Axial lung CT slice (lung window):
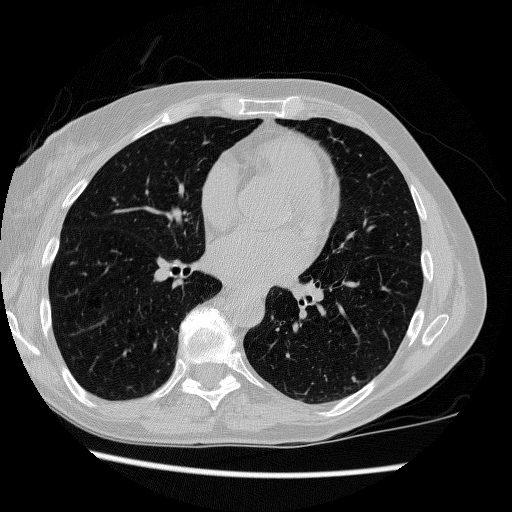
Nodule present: no